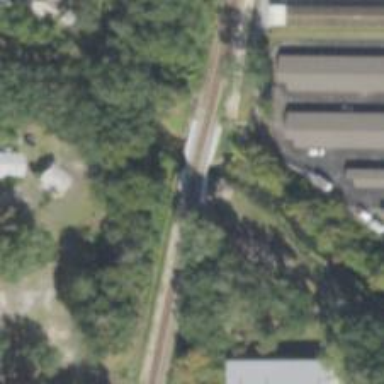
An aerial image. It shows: Bridge over railway line.